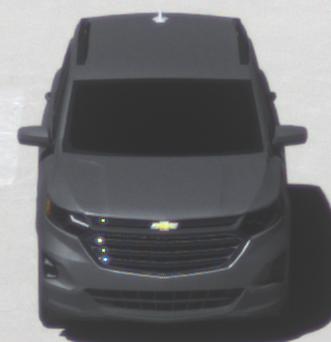
Make: Chevrolet
Model: Equinox
Detailed model: Gen. 2
Model produced from: 2015
Model produced until: 2017
Doors: 5
Color: gray
Road condition: dry road
Daytime: midday
Contrast: high contrast